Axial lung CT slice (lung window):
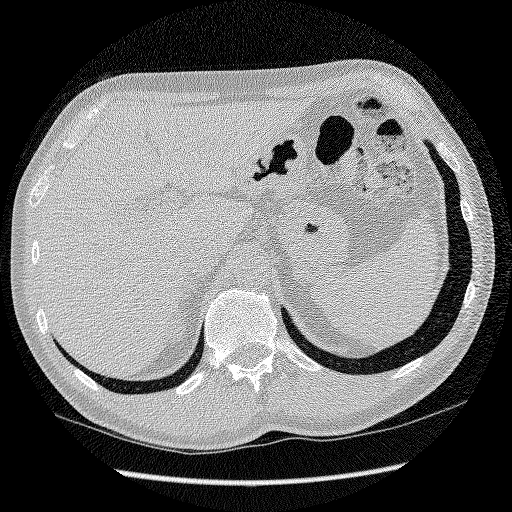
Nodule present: no